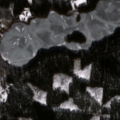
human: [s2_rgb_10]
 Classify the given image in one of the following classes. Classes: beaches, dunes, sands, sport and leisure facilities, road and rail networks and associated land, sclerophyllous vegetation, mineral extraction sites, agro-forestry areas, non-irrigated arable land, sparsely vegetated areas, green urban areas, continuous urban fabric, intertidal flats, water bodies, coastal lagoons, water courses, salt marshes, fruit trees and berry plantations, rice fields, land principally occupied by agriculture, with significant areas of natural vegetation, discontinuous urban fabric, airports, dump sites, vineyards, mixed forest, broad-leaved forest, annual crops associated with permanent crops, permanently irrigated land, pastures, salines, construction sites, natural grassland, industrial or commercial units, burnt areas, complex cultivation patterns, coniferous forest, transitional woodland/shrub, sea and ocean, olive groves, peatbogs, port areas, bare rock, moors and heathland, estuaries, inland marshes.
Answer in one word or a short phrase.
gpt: land principally occupied by agriculture, with significant areas of natural vegetation, coniferous forest, inland marshes, water bodies